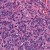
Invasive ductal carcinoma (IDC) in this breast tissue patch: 1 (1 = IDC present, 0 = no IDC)